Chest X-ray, PA view. Patient: 7 years old, sex F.
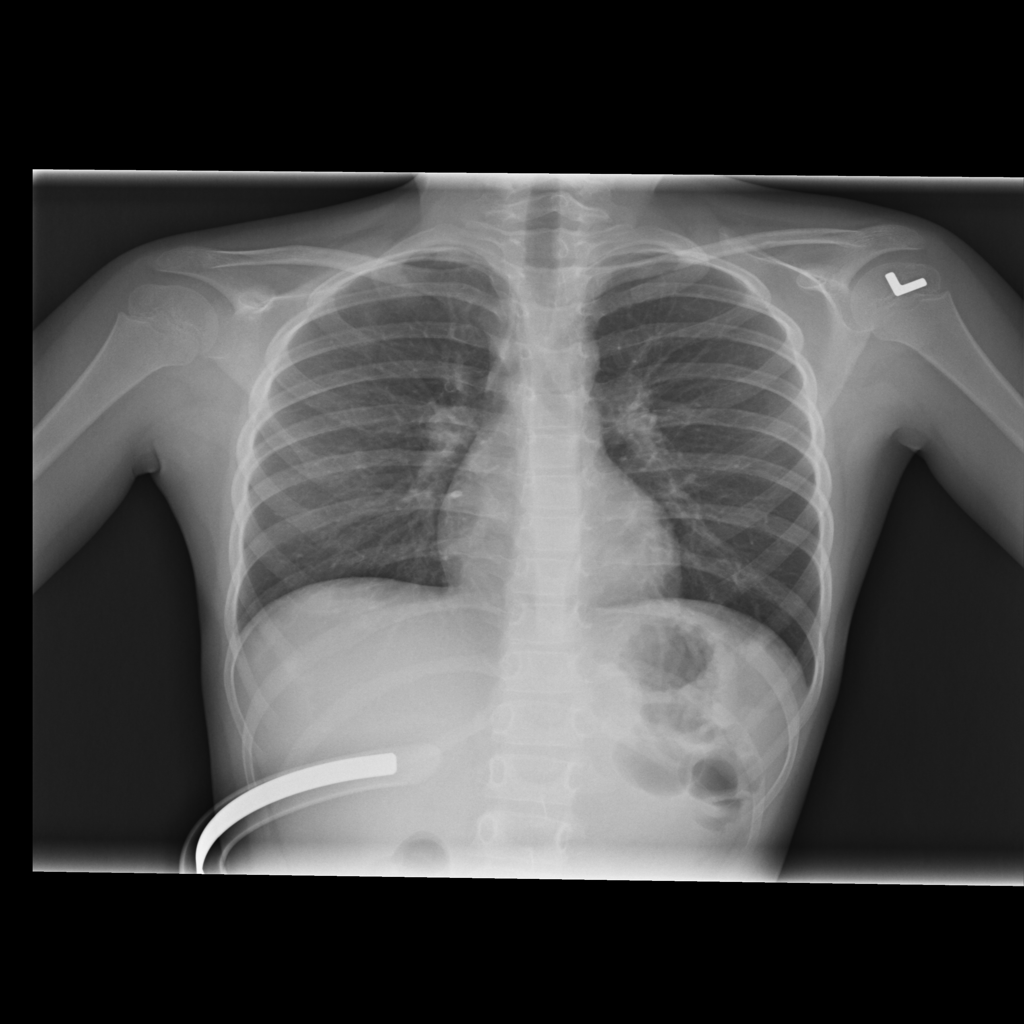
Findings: No Finding